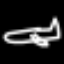
Label: airplane